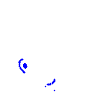
Particle: electron